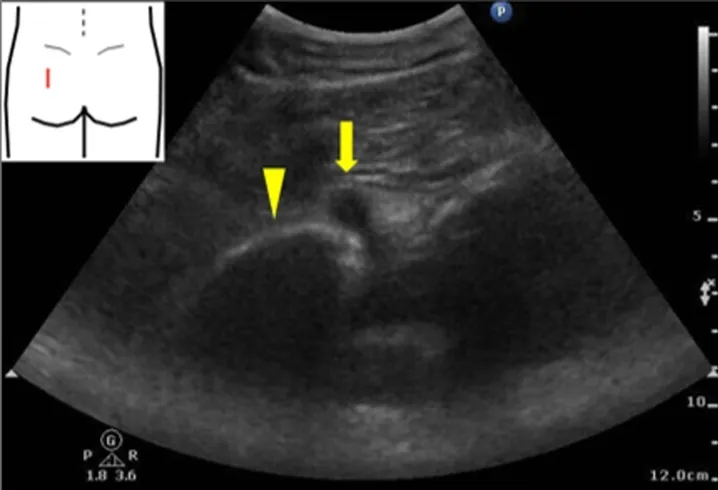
Ultrasonographic imaging shows an invaginated left ureter (arrow) and the ilium (arrowhead) when the probe was placed on the left buttock.
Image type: radiology (ultrasound)